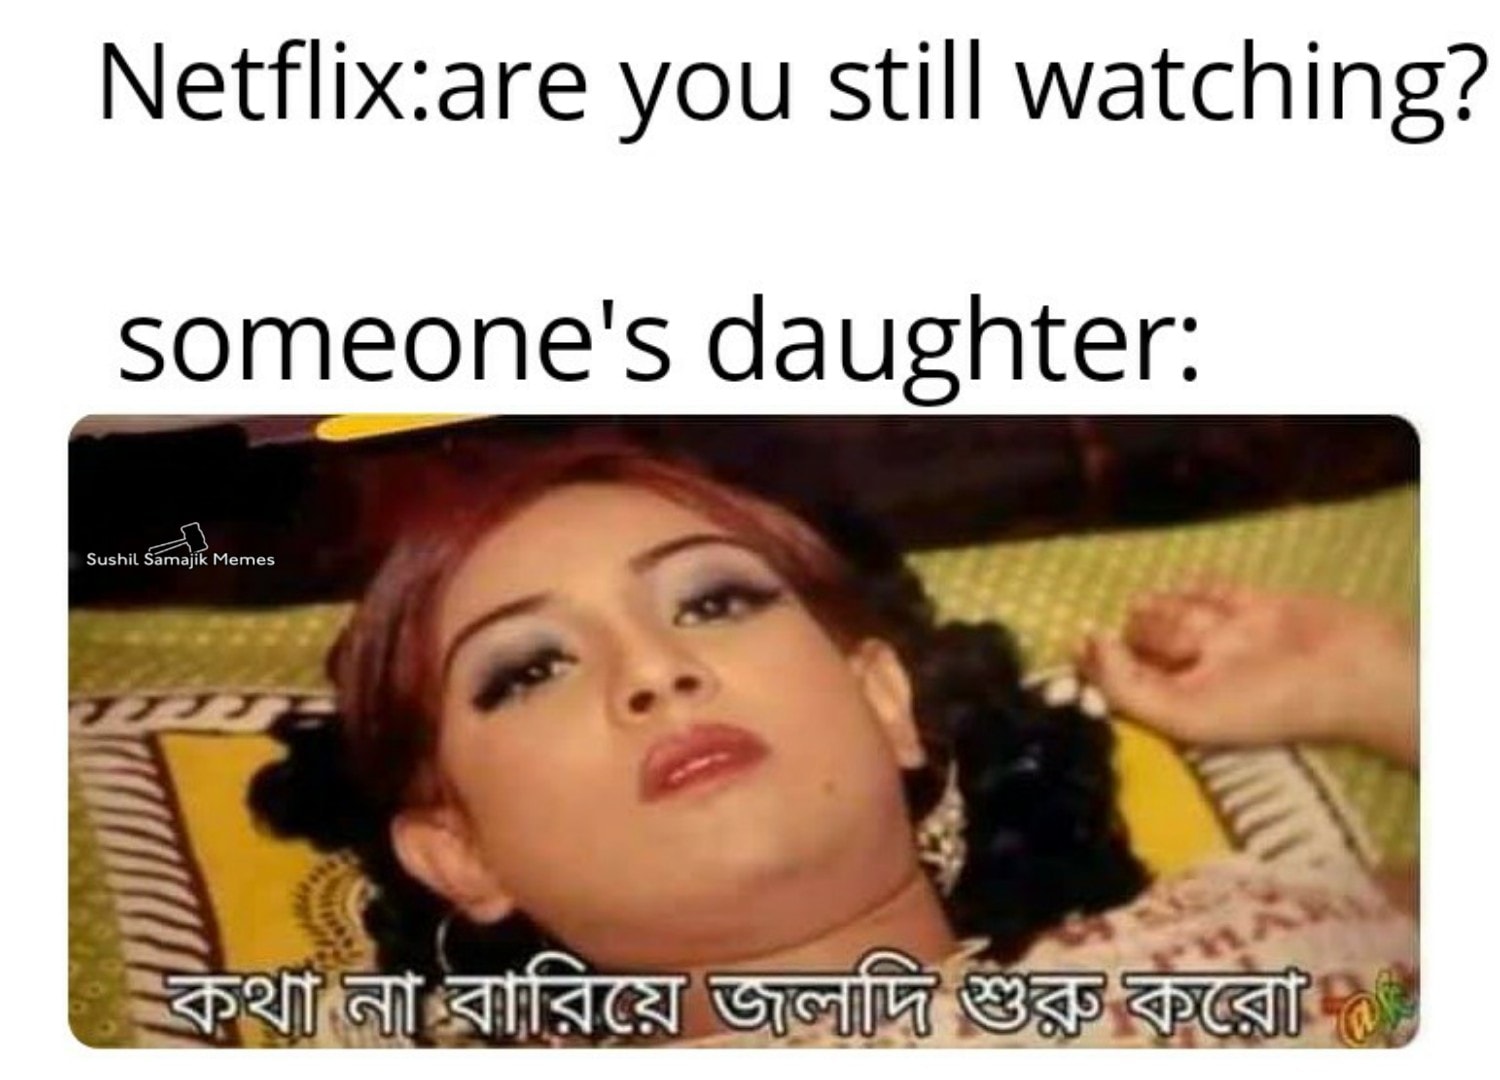
Caption: Netflix: are you still watching ?     someone's daughter:     কথা না বারিয়ে জলদি শুরু করো
Label: hate